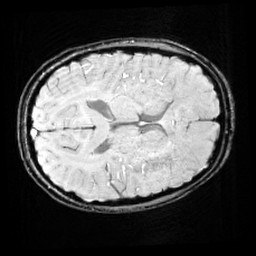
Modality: SWI
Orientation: axial
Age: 12
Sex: male
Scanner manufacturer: siemens
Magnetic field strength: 3 T
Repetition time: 0.027 s
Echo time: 0.02 s